Field crop: tomato
Growth stage: 1
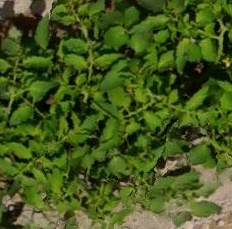
Species: tomato